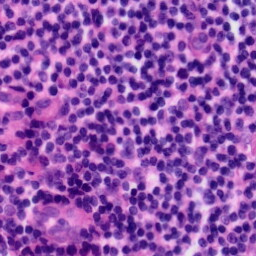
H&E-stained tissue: Tonsil